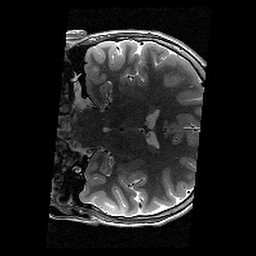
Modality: T2w
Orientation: coronal
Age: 11
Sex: male
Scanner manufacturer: siemens
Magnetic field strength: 3 T
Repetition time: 9.23 s
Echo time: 0.067 s